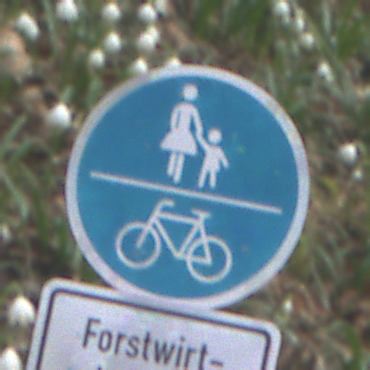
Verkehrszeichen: GemeinsamerGehUndRadweg
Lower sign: BesondereFahrzeugeUndTransportgueter7
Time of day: MorningAfternoon
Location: Outdoor (Nature)
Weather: PartlyCloudy
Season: NotSpecified
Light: Natural